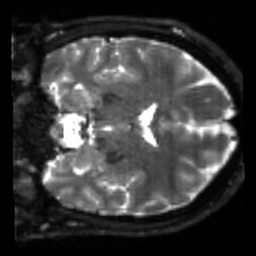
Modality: sbref
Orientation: coronal
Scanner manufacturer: siemens
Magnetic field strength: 3 T
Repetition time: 4 s
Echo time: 0.0594 s